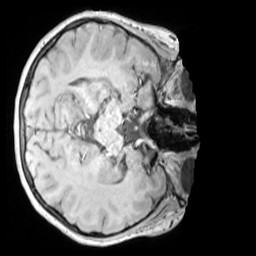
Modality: MP2RAGE
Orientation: axial
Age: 10
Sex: female
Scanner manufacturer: siemens
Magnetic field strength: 3 T
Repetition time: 4 s
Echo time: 0.00303 s